Aerial crown-view tile of a tropical tree (Barro Colorado Island, Panama), acquired 20250818:
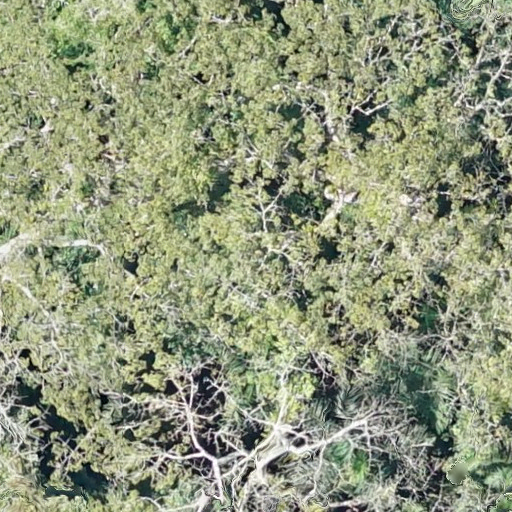
Species: Ceiba pentandra
GBIF accepted scientific name: Ceiba pentandra
Crown area: 945.186 m²